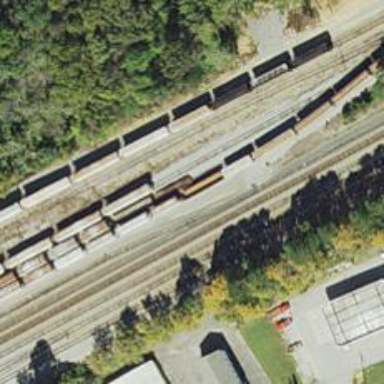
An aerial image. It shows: Railway yard in service.